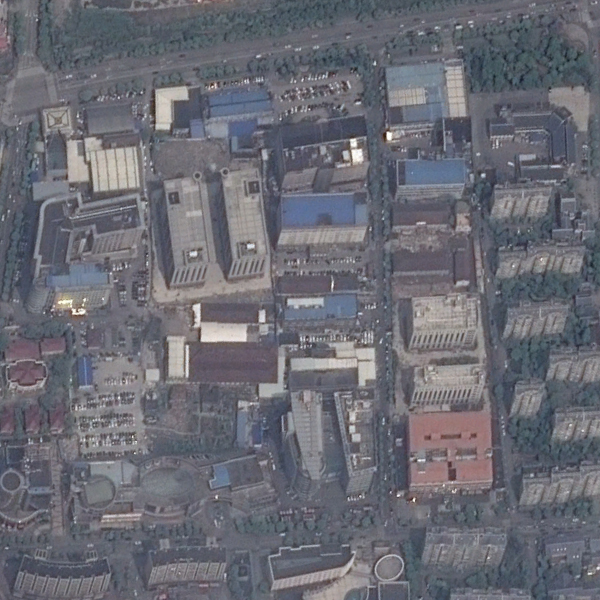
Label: Commercial